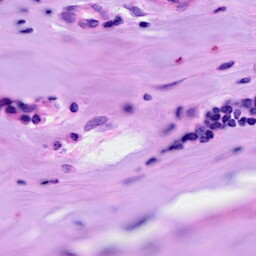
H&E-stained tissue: Breast